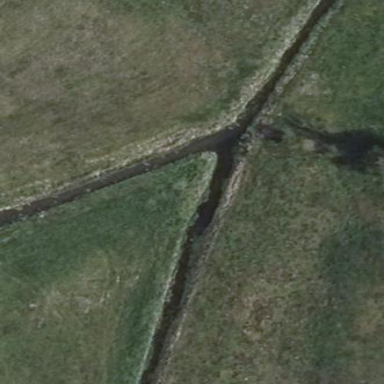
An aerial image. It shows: Stream of natural water.